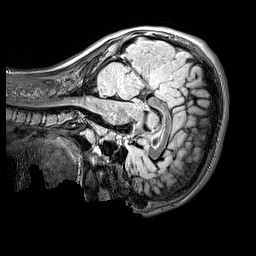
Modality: FLAIR
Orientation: sagittal
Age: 13
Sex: male
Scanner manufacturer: siemens
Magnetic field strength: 3 T
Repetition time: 5 s
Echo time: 0.388 s